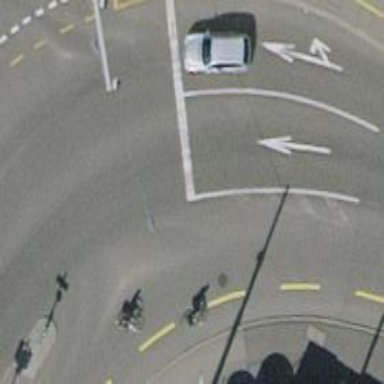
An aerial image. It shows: Road with traffic signals.